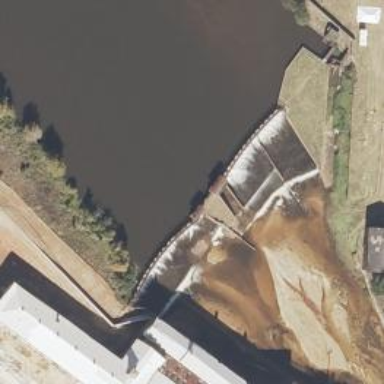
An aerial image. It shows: Dam along waterway.